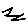
Label: zigzag